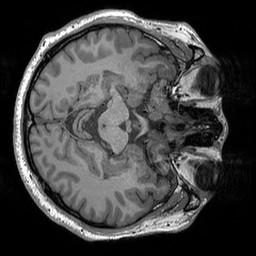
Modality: T1w
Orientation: axial
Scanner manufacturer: siemens
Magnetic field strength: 3 T
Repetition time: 2.3 s
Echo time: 0.00298 s